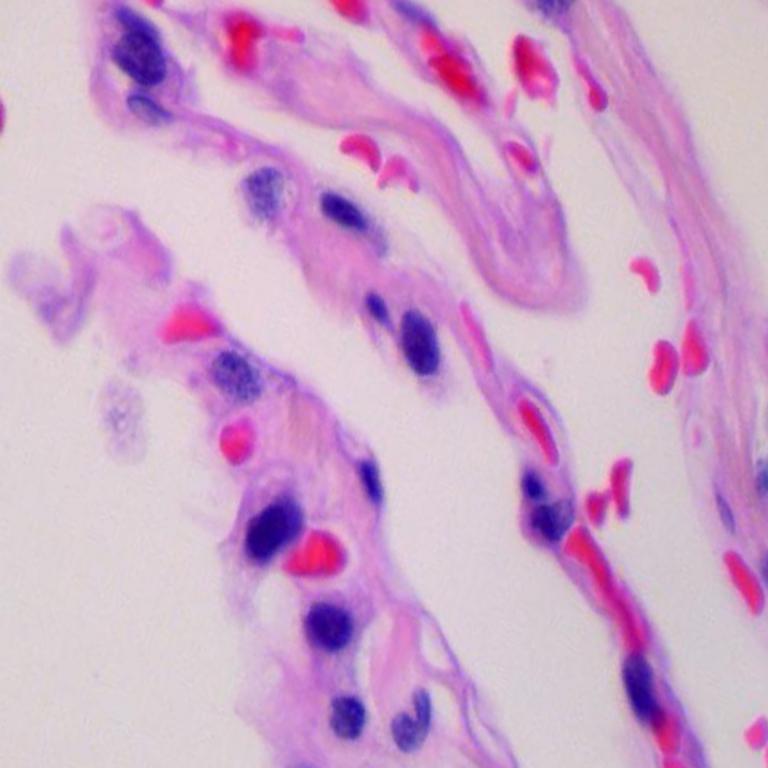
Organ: lung
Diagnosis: benign